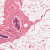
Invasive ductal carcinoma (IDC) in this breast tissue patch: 0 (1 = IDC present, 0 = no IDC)